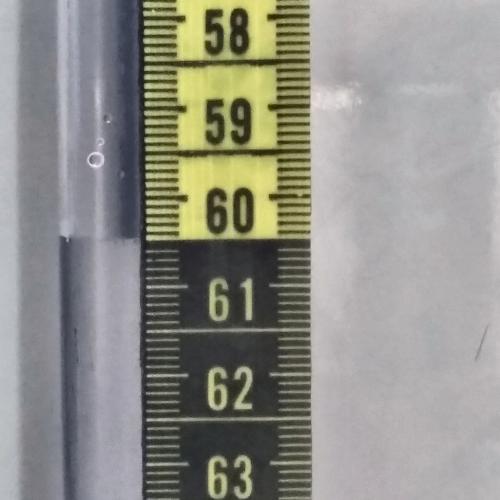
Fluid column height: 60.5 cm